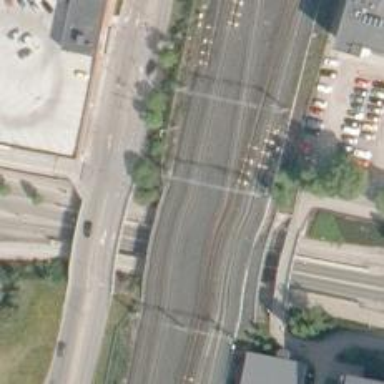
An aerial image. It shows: Bridge carrying railway with continuous electrified contact lines.